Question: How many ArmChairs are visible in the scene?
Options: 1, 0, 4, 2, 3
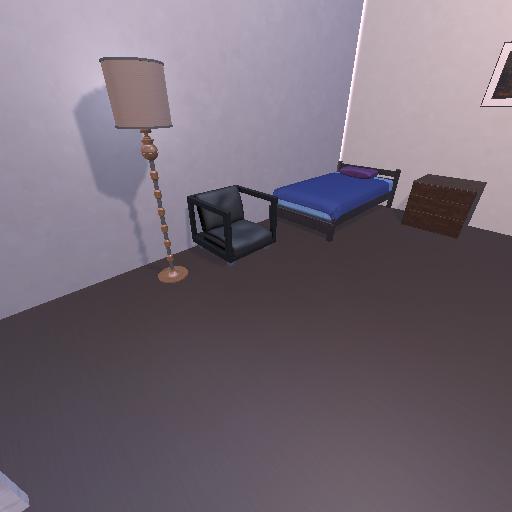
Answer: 1